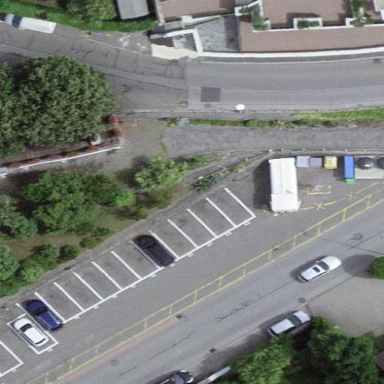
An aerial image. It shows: Parking area with surface.